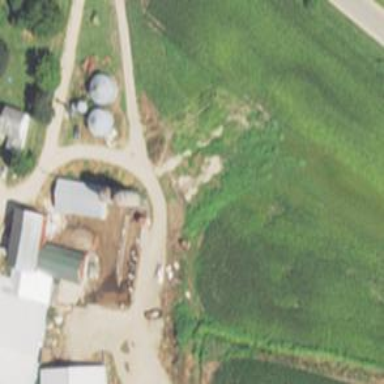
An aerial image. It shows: Silo.